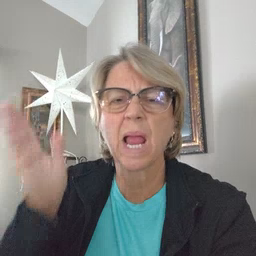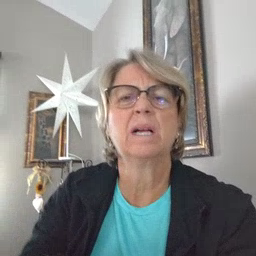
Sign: bad